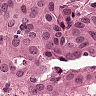
Metastatic tissue present: yes